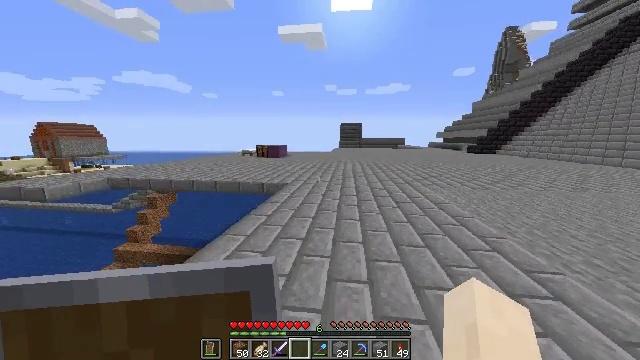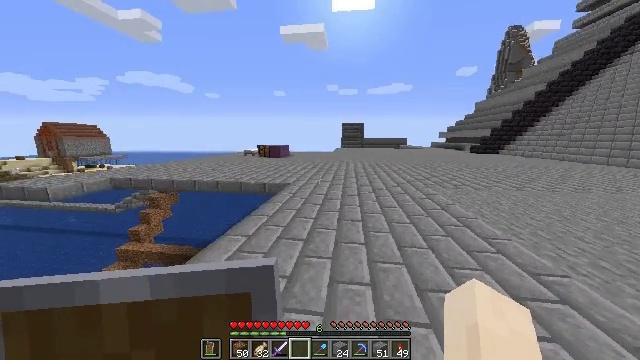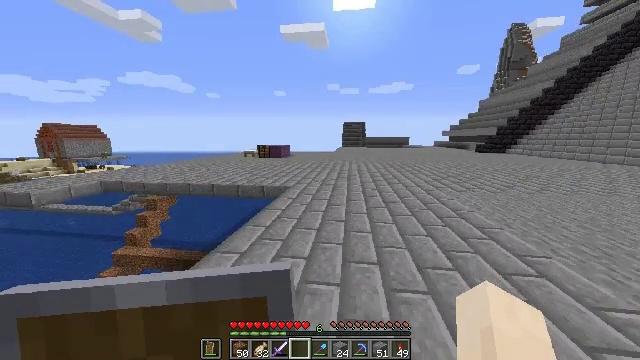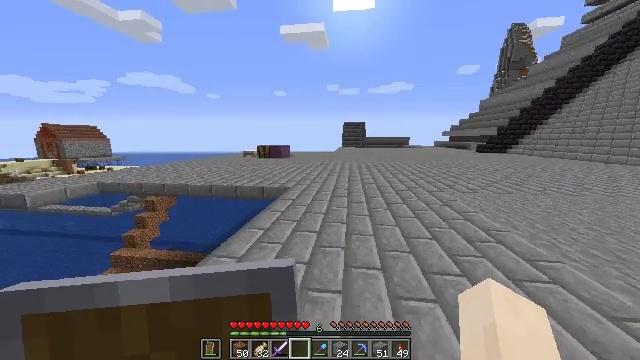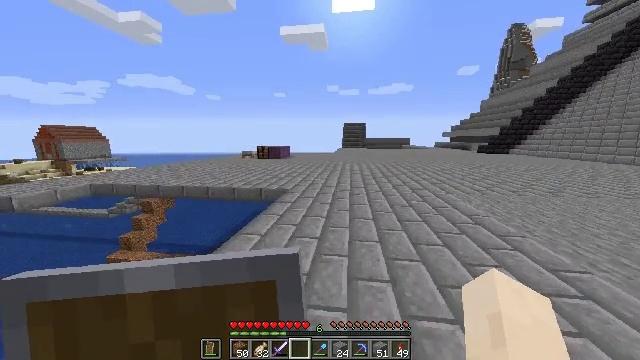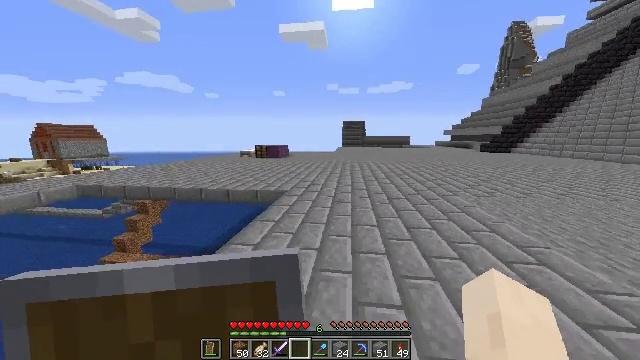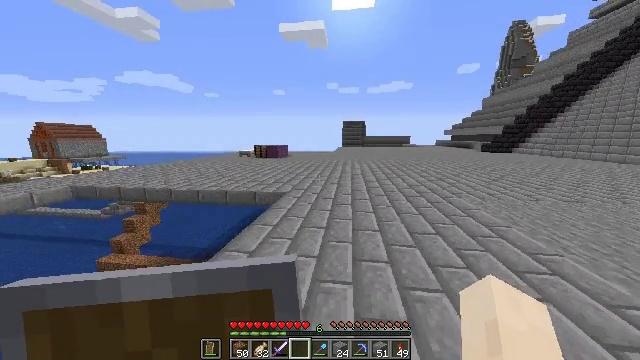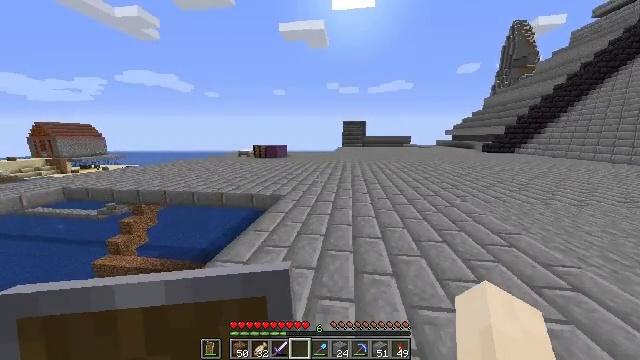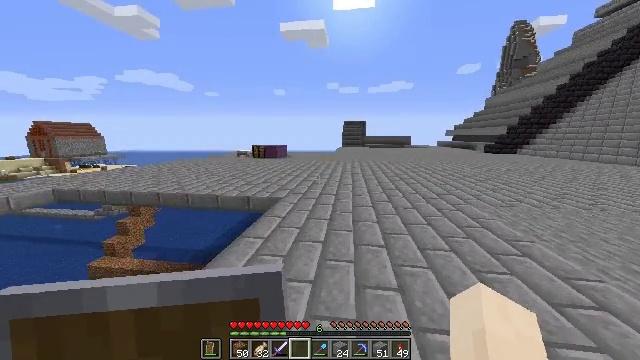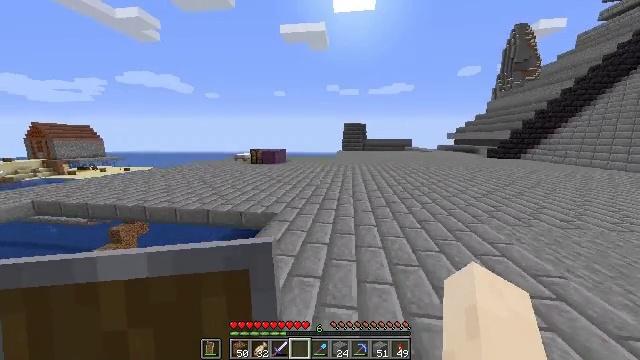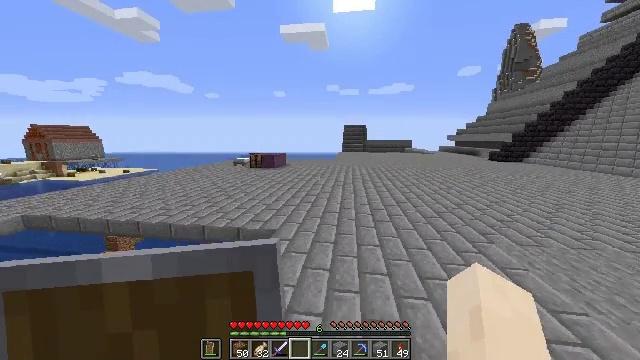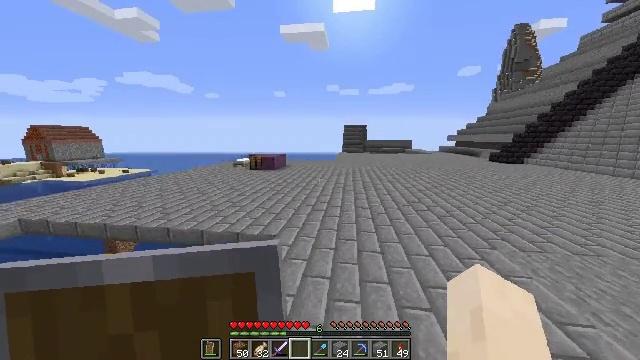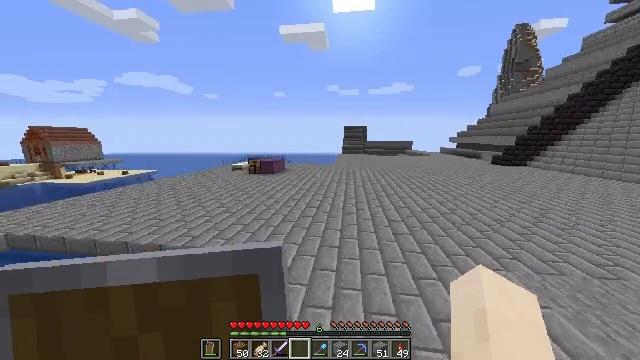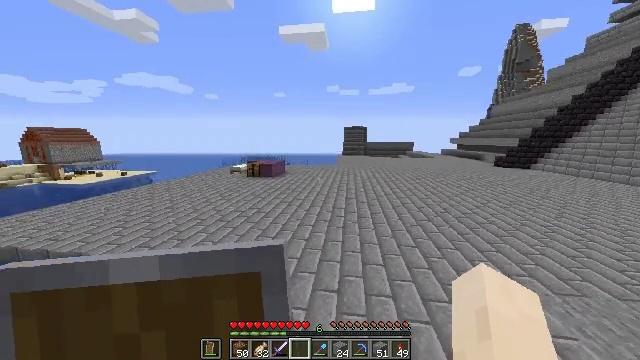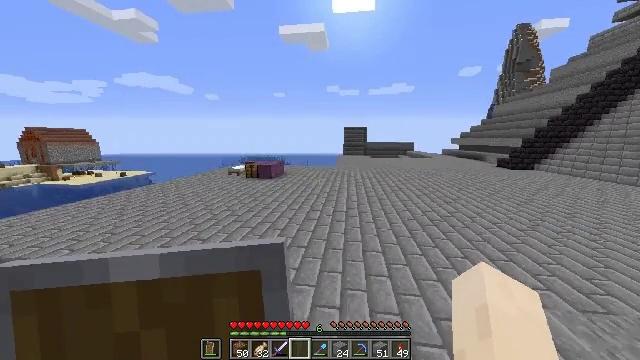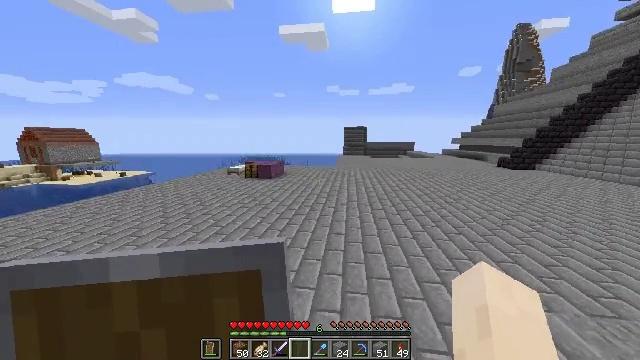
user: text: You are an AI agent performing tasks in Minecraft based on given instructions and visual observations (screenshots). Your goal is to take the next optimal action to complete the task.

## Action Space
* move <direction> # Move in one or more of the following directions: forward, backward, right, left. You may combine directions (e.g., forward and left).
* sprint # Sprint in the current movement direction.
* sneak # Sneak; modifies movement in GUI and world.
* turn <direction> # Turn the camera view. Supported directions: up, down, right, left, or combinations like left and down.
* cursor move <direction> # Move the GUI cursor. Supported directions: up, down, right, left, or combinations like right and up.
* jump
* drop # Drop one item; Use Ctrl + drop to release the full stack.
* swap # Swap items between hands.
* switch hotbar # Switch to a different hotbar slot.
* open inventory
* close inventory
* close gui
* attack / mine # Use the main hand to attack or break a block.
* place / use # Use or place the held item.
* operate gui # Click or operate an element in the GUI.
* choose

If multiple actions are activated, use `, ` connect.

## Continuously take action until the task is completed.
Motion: motion action
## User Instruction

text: Get a stone slab by crafting it.
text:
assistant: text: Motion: move forward
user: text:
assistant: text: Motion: move forward
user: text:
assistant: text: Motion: move forward
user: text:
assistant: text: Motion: move forward
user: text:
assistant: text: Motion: move forward
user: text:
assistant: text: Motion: move forward
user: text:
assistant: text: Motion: move forward
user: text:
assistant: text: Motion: move forward
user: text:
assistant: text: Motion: move forward, jump
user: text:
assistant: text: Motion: move forward, jump
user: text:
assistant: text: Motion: move forward, jump
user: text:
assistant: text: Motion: move forward, jump
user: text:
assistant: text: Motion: move forward, jump
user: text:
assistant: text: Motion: move forward, jump
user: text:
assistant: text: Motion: move forward, jump
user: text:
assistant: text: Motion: move forward, jump
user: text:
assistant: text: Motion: move forward, turn left, jump
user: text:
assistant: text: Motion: move forward, turn left, jump
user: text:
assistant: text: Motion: move forward, turn left, jump
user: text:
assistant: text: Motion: move forward, turn left, jump
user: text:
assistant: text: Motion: move forward, turn left, jump
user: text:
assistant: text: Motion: move forward, jump
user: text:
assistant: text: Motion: move forward, jump
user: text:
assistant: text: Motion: move forward, jump
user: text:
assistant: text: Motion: move forward, jump
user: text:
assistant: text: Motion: move forward, jump
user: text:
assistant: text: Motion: move forward, jump
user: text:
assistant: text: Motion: move forward, jump
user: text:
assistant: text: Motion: move forward, jump
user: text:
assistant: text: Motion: move forward, jump